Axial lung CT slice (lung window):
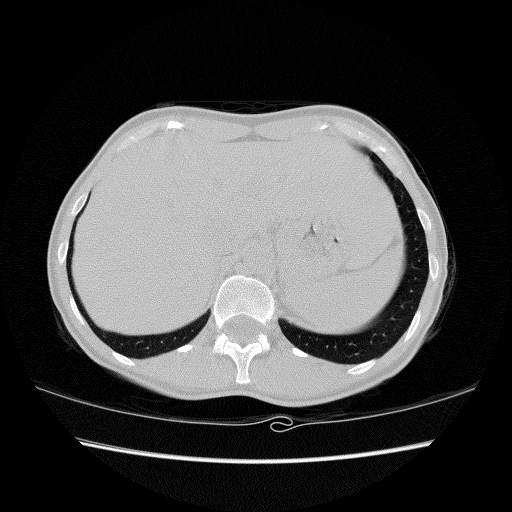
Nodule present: no